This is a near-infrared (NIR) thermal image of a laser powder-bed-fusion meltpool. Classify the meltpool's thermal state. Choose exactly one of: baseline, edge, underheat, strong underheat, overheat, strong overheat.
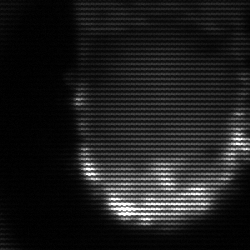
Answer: baseline